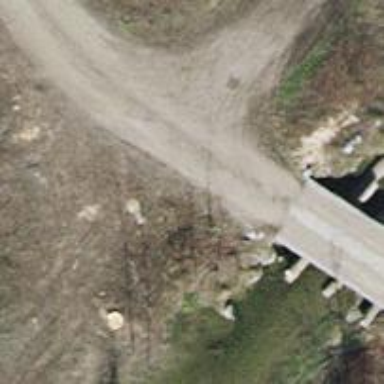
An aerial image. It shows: Gravel track with grade3 tracktype.